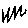
Label: zigzag